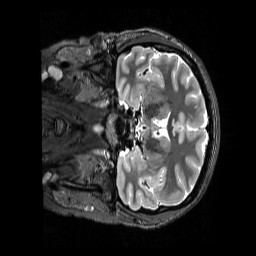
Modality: T2w
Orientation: coronal
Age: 24
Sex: female
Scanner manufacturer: siemens
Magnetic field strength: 3 T
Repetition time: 3.2 s
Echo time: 0.728 s